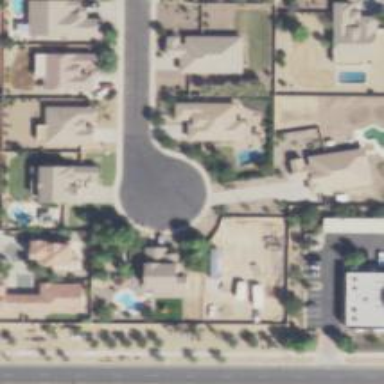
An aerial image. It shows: Asphalt road in residential area.